Aerial crown-view tile of a tropical tree (Barro Colorado Island, Panama), acquired 20250616:
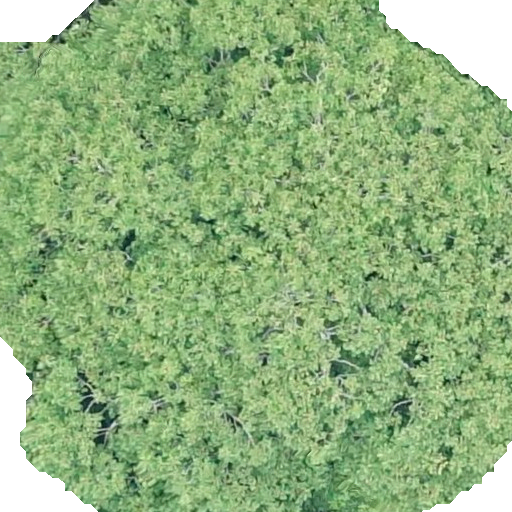
Species: Dipteryx oleifera
GBIF accepted scientific name: Dipteryx oleifera
Crown area: 419.191 m²